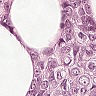
Metastatic tissue present: yes